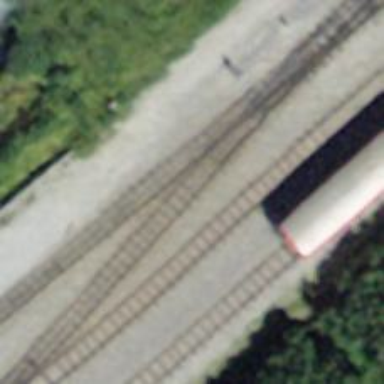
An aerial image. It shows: Preserved narrow gauge railway.